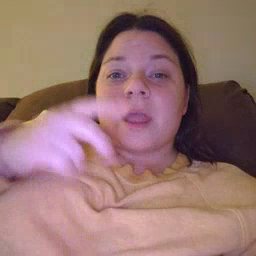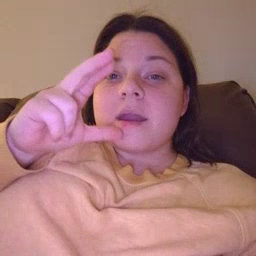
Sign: hen